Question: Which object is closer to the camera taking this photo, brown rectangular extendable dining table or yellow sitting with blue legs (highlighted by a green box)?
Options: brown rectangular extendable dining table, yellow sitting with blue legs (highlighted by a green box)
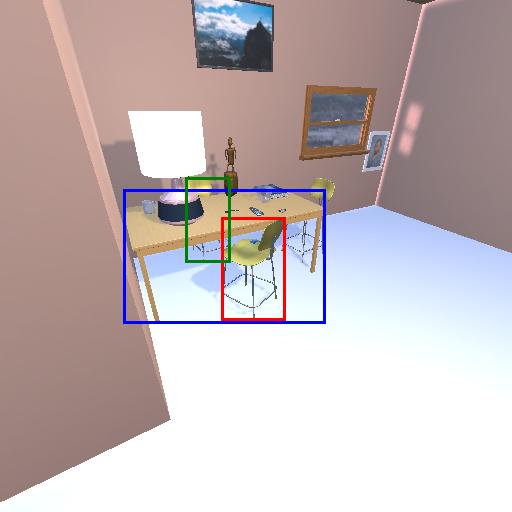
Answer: brown rectangular extendable dining table